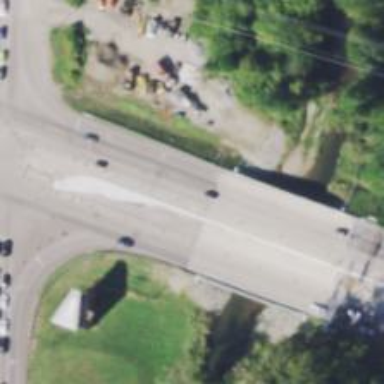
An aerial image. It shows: Trunk link highway.